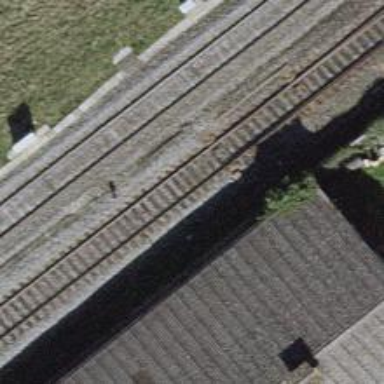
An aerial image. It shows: Railway switch.